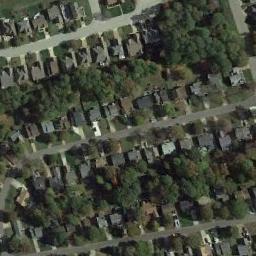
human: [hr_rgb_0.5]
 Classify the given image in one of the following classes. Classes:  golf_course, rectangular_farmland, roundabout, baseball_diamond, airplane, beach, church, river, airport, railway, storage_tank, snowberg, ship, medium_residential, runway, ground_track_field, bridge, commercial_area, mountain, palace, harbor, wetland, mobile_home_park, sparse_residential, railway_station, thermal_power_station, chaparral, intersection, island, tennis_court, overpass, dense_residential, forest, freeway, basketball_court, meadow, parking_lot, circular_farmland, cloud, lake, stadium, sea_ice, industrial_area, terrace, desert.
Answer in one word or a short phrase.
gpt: dense_residential